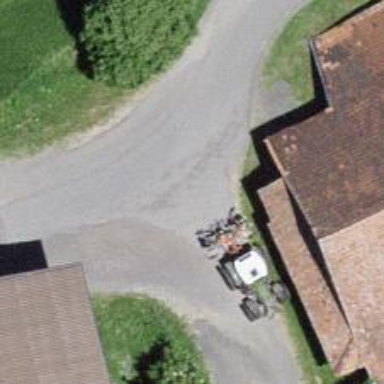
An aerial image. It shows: Farm.